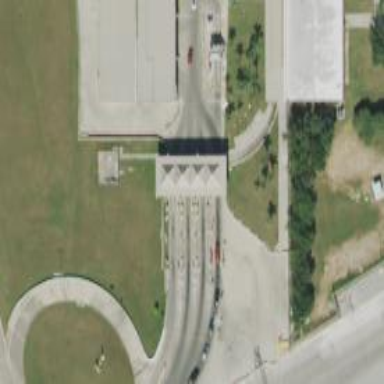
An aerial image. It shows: Border control barrier.